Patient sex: M
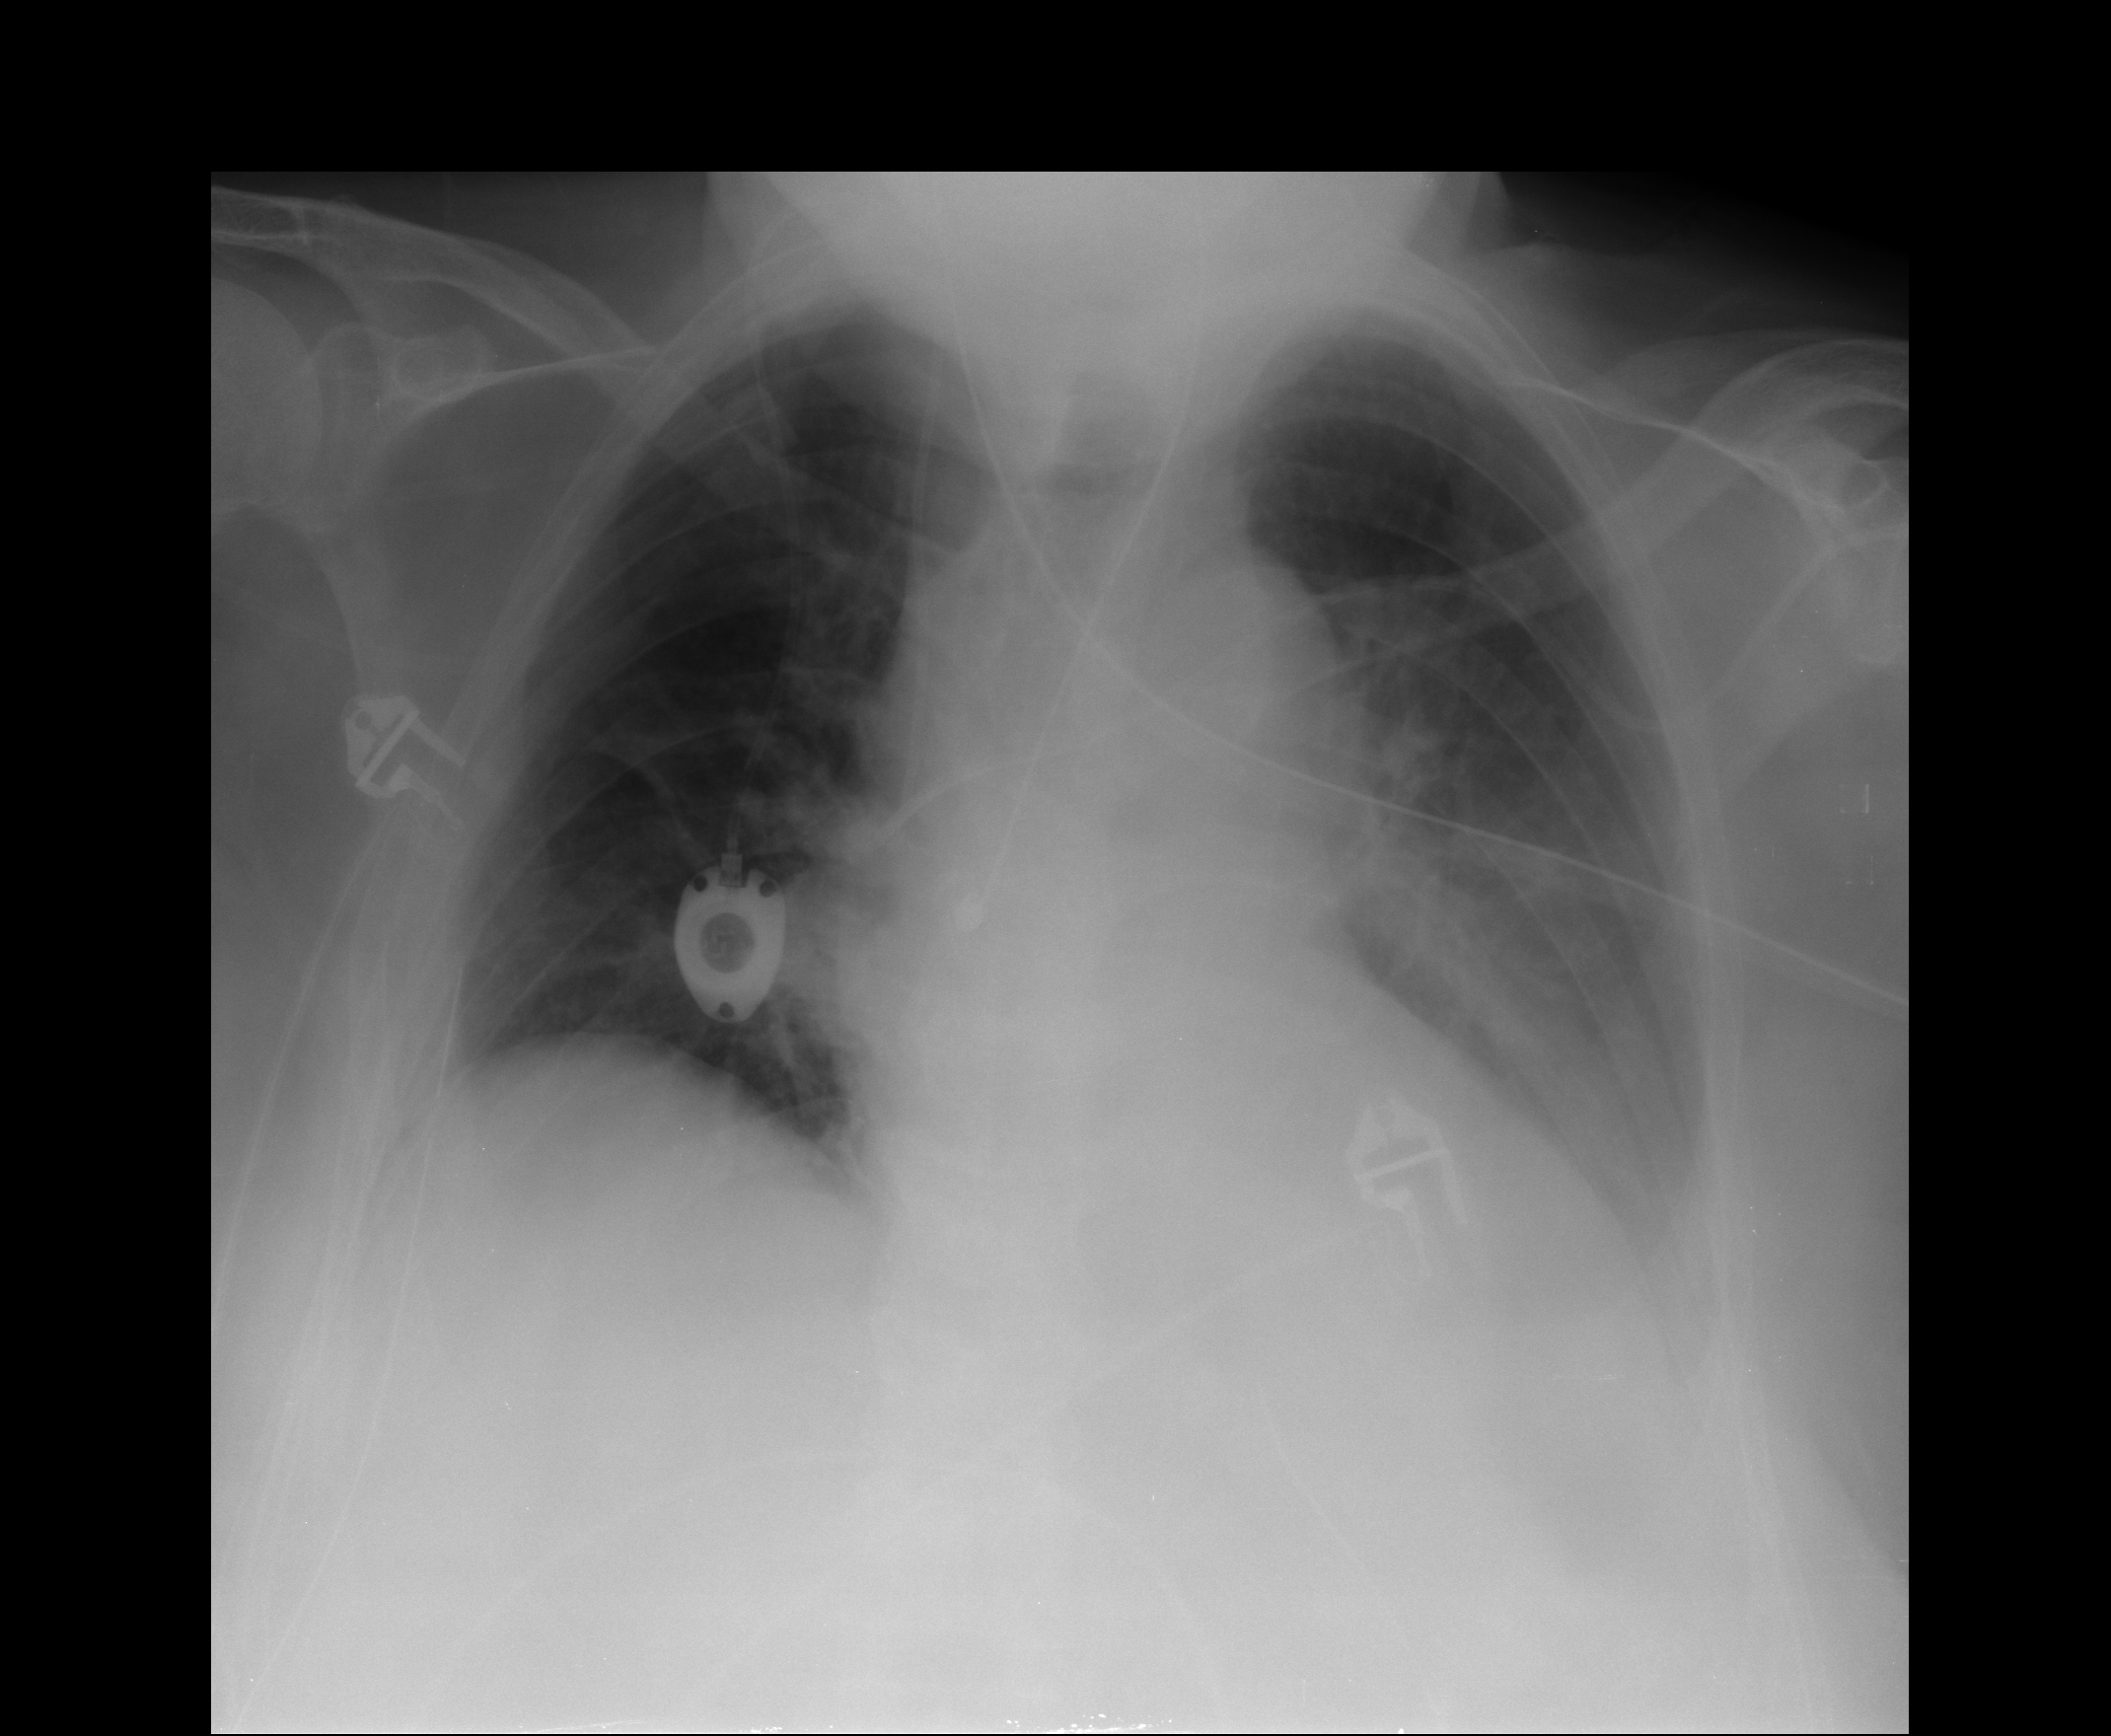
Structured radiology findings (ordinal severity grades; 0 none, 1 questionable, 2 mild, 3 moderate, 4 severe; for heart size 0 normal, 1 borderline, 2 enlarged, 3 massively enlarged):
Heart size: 2
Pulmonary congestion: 2
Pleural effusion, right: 0
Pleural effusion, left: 2
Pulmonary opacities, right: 0
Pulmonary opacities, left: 1
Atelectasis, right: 0
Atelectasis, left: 2